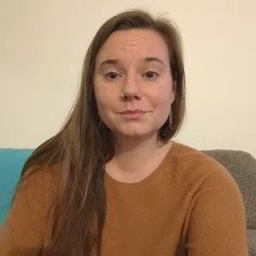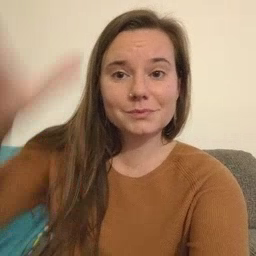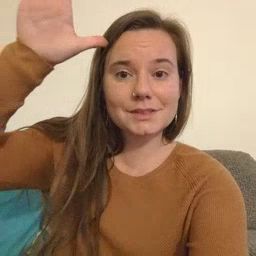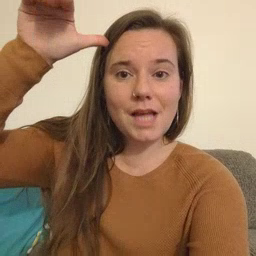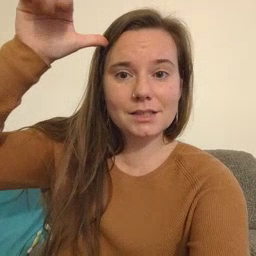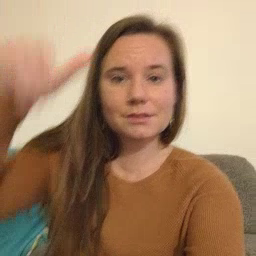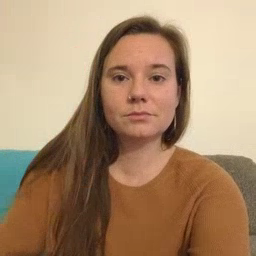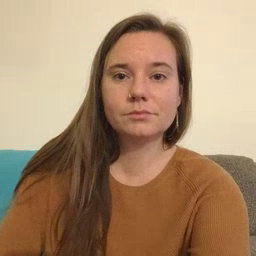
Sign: donkey